Field crop: maize
Growth stage: 2
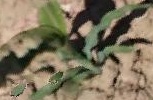
Species: maize